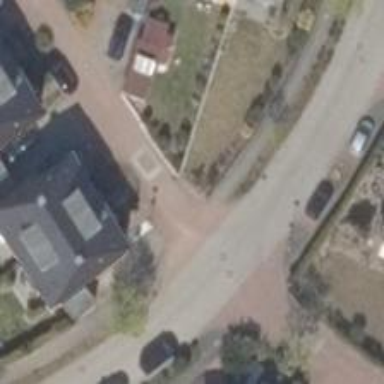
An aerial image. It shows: Table-style traffic calming feature.